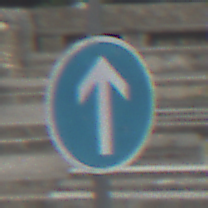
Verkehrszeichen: VorgeschriebeneFahrtrichtungGeradeaus
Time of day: MorningAfternoon
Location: Outdoor (Suburban)
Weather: PartlyCloudy
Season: NotSpecified
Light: Natural